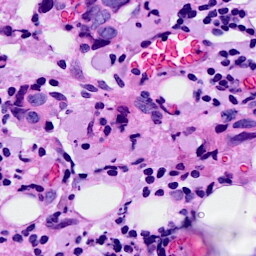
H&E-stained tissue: Breast